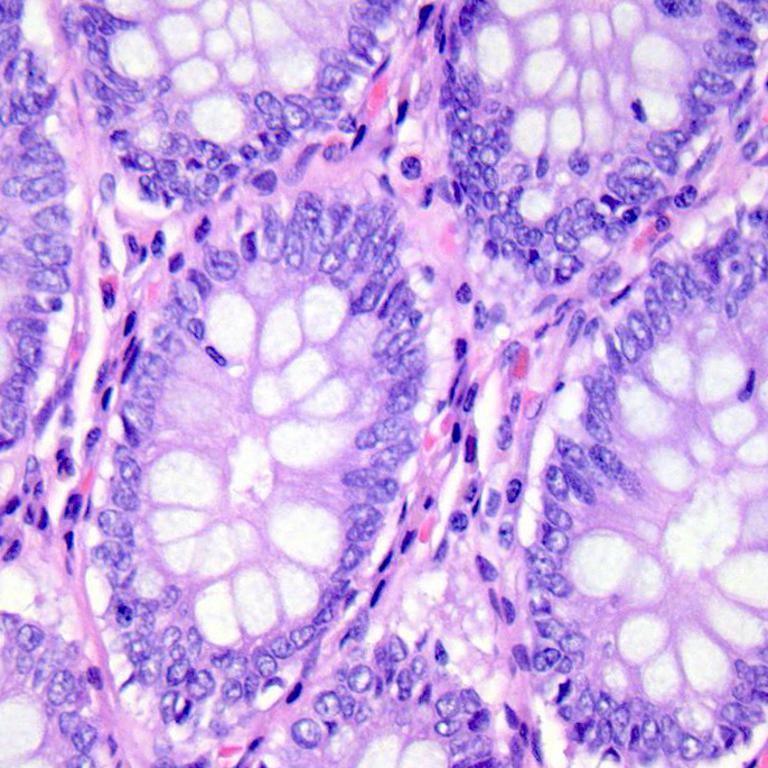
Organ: colon
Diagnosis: benign